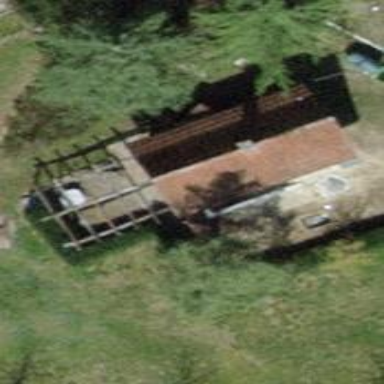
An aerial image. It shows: Hut.